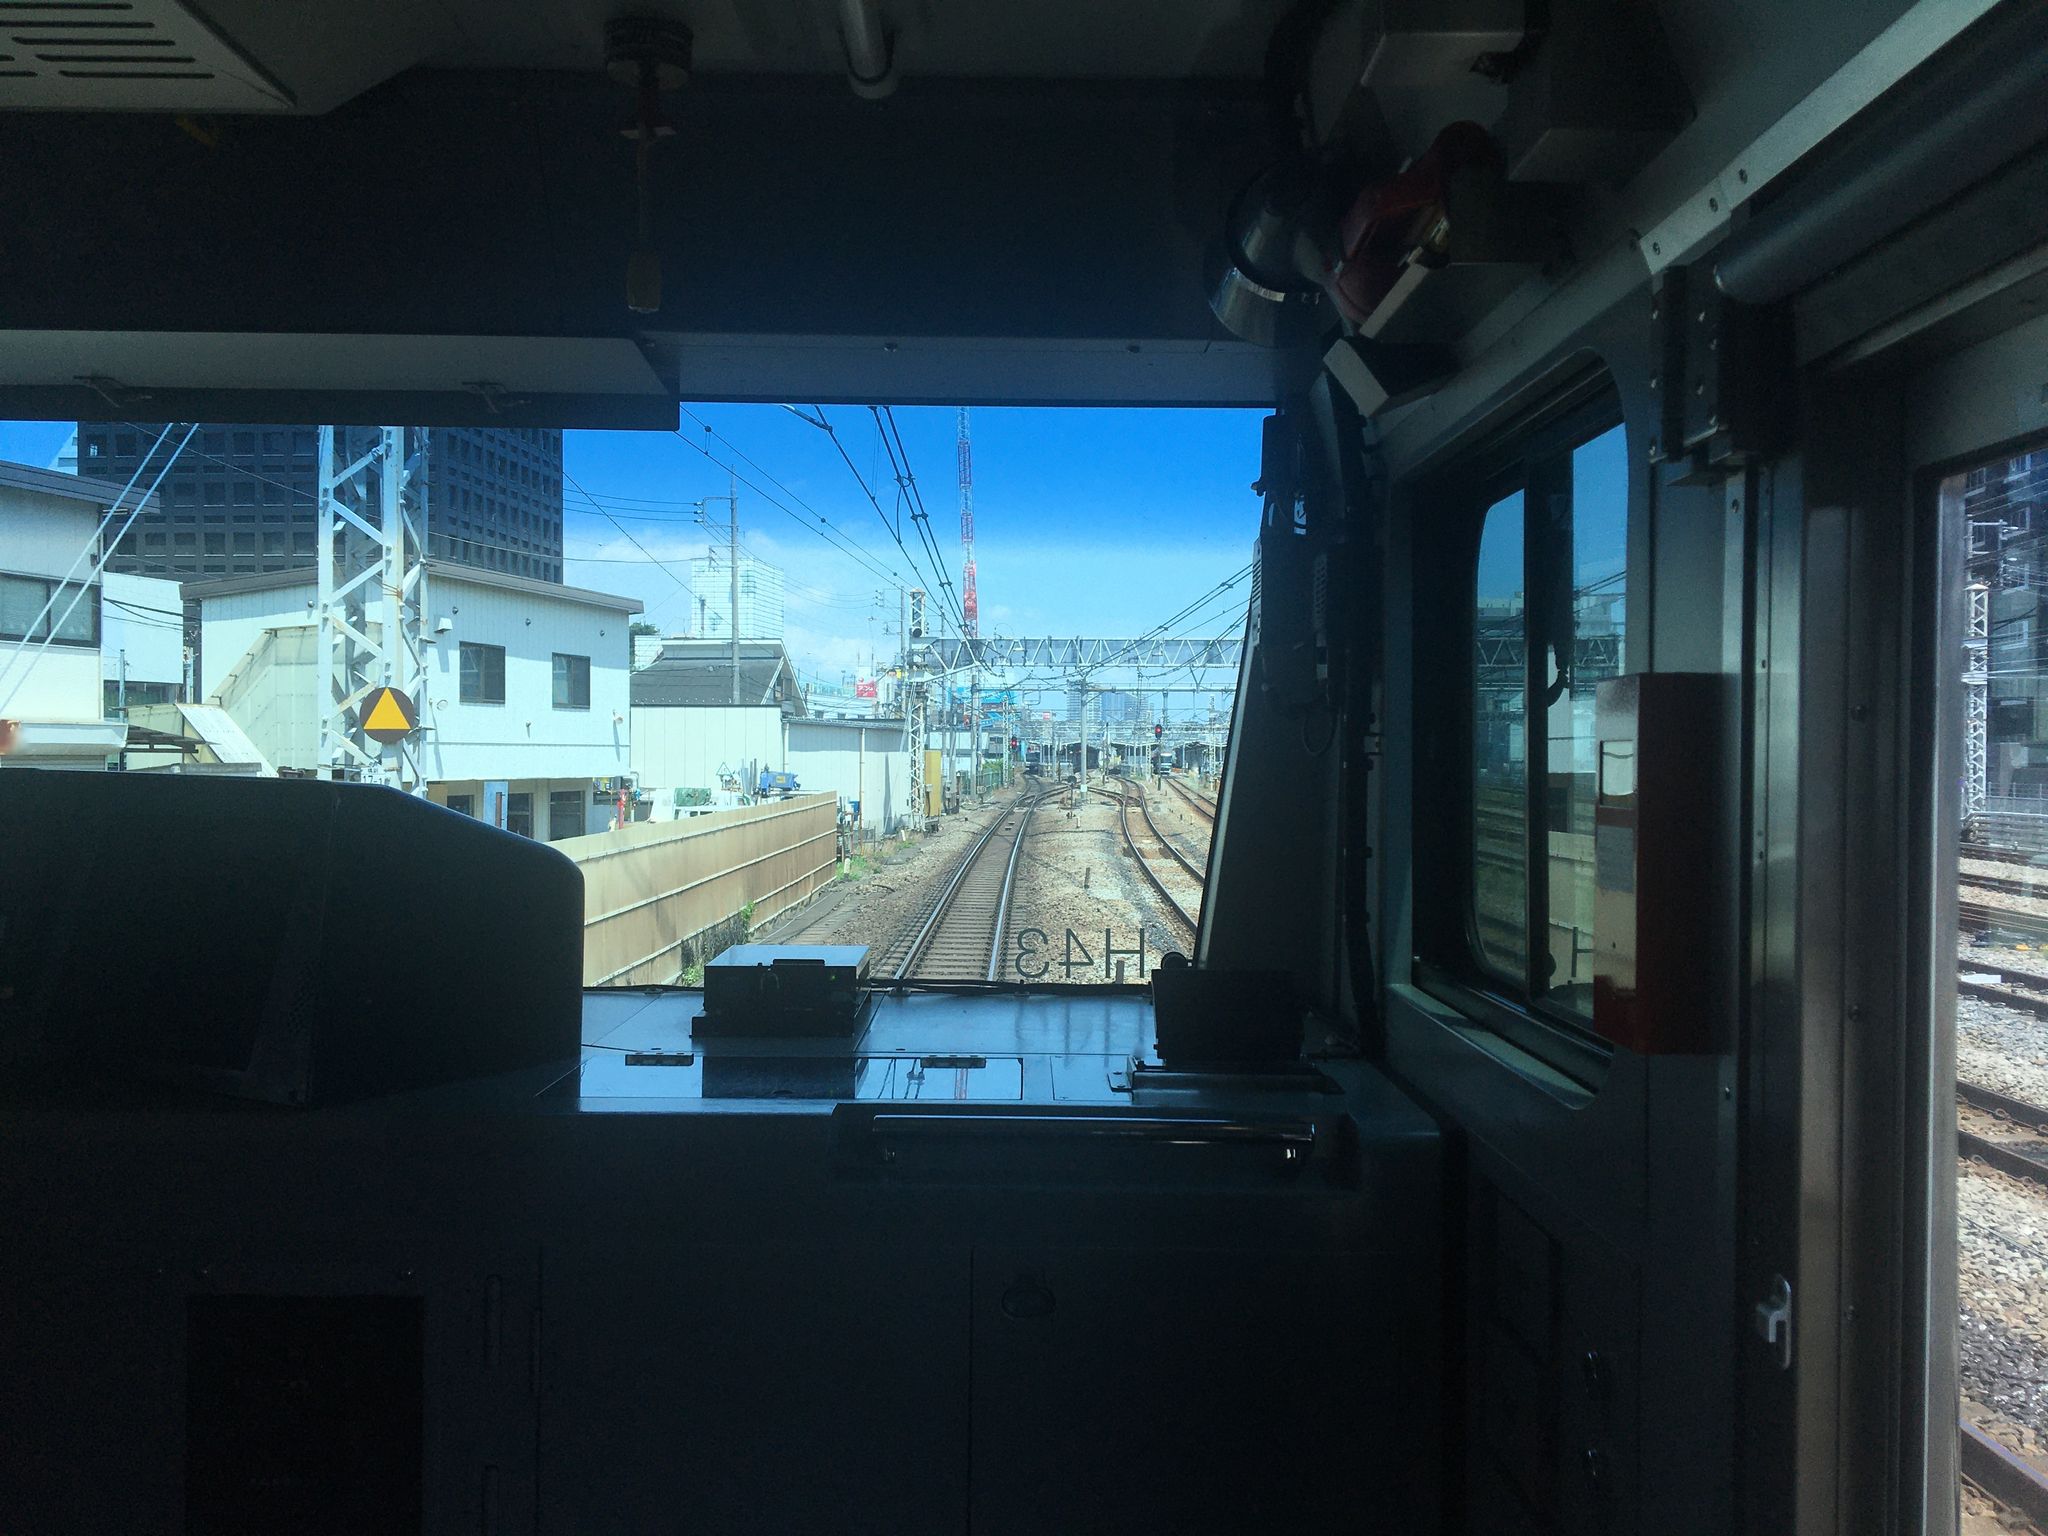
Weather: snowy
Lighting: day
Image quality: good
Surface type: railway
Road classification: footway, unclassified
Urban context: urban centre
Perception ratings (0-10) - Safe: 0.13, Lively: 6.55, Beautiful: 4.24, Boring: 9.74, Depressing: 3.99, Wealthy: 4.05